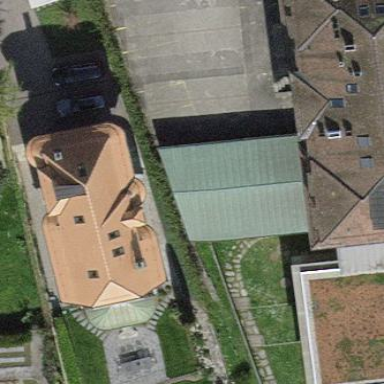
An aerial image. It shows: Carport building.